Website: ulta-beauty
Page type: payment
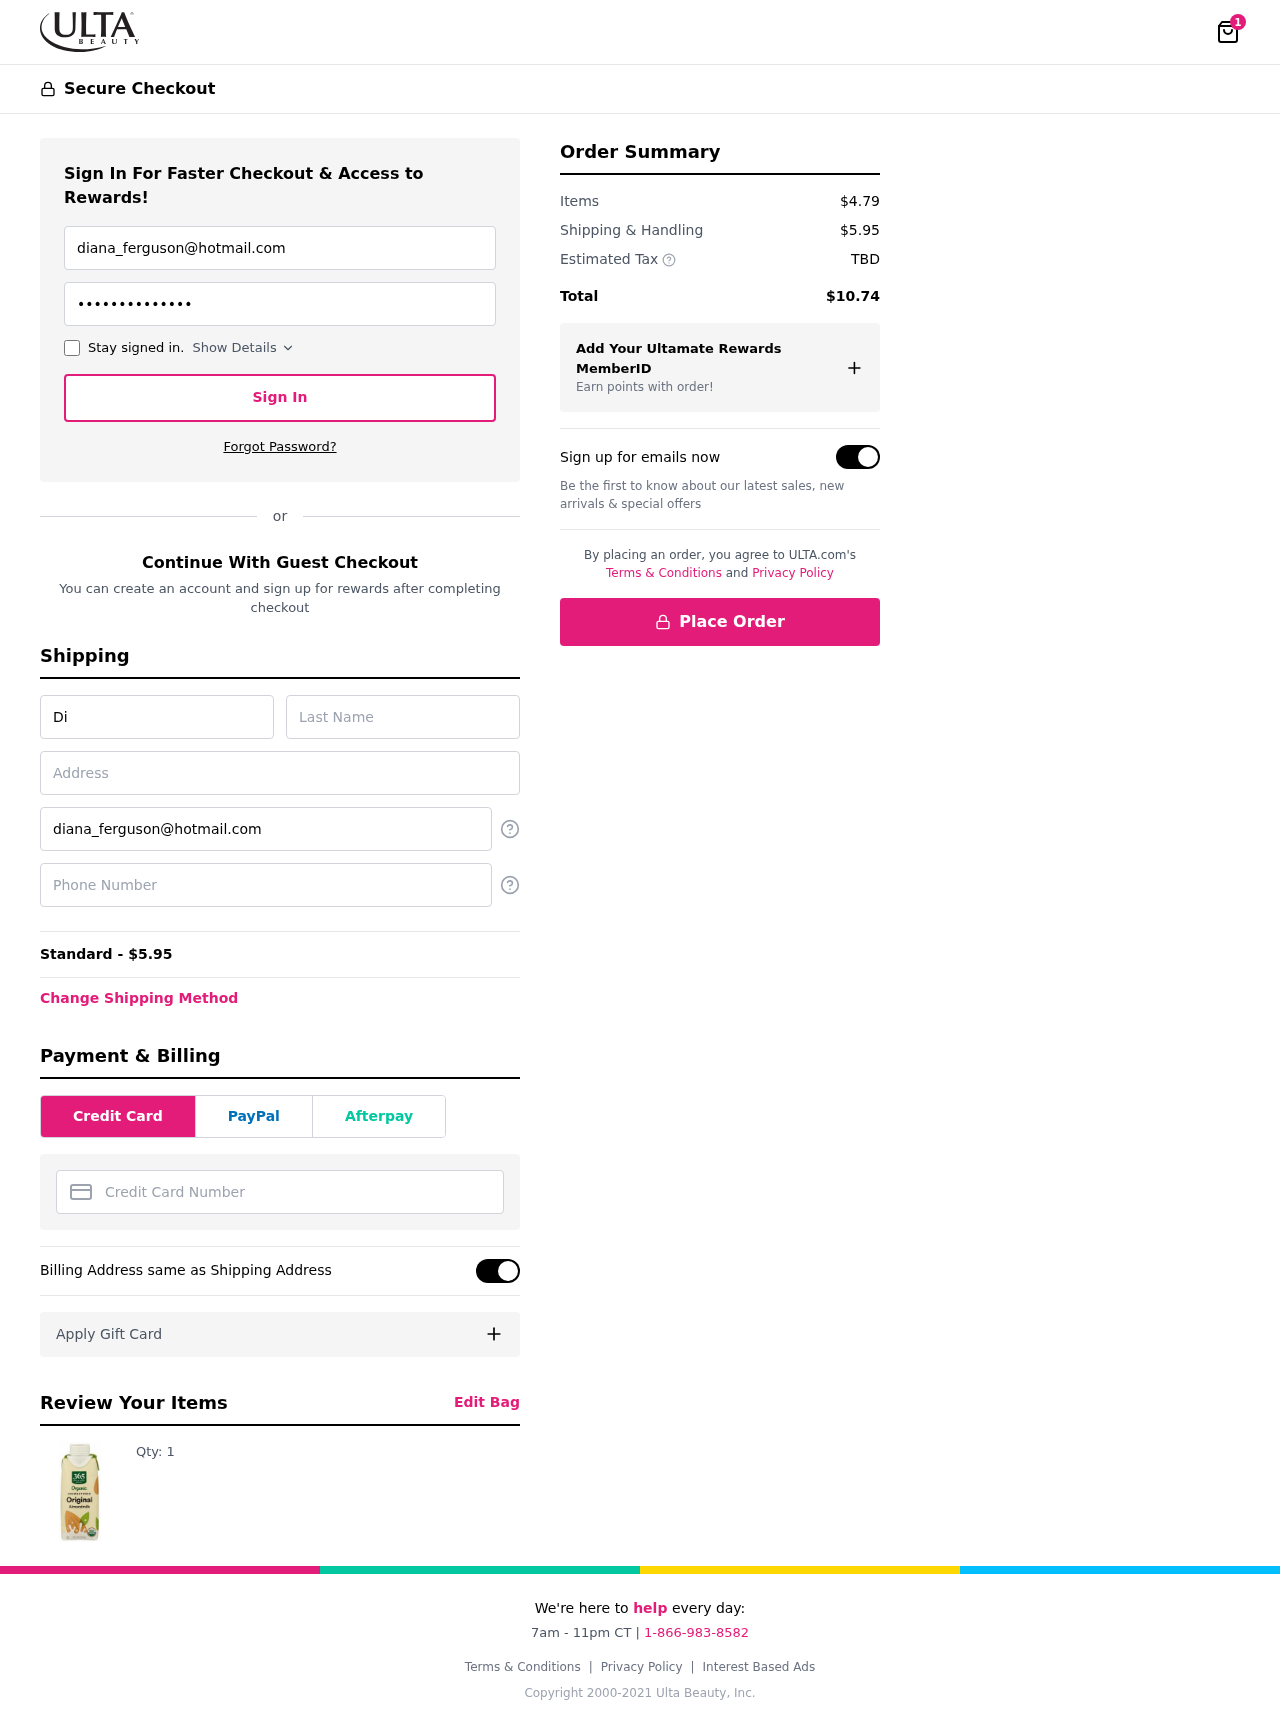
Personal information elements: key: PII_CARD_NUMBER
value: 2238 2791 9366 3267
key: PII_EMAIL
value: diana_ferguson@hotmail.com
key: PII_FIRSTNAME
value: Diana
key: PII_LASTNAME
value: Ferguson
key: PII_PHONE
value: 8172187204
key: PII_STREET
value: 56607 Kenneth Hollow
Product elements: key: PRODUCT1_QUANTITY
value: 1
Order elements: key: ORDER_NUM_ITEMS
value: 1
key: ORDER_SHIPPING_COST
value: $5.95
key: ORDER_SHIPPING_COST
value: Standard - $5.95
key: ORDER_SUBTOTAL
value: $4.79
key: ORDER_TAX
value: TBD
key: ORDER_TOTAL
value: $10.74